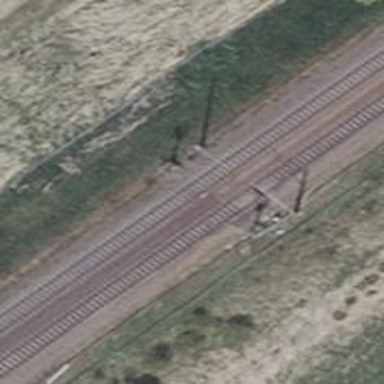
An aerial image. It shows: Signal light at railway crossing.